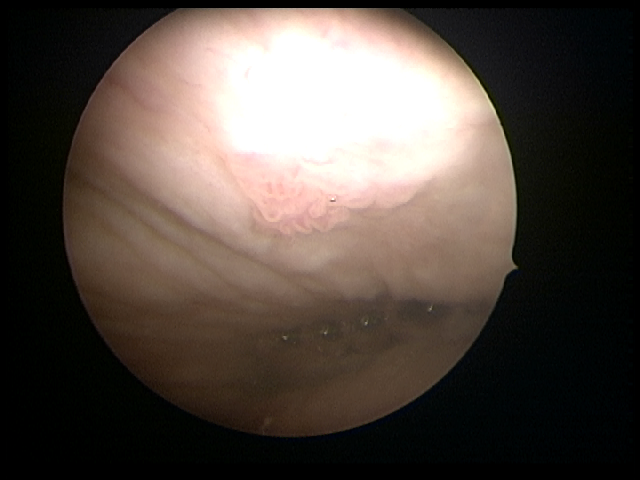
Modality: WLC
Class: Malignant
Subclass: HighGradePapillary
Lesion: L1
Stage: Ta
Morphology: Papillary
Bladder cancer association: Yes